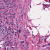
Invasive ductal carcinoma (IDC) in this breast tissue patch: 0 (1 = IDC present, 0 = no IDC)